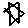
Label: star